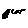
Label: cat